Question: I'm using the validation controls (namely 'RequiredFieldValidator' and 'RegularExpressionValidator') and am having a bit of trouble getting them to style correctly.
The problem is that because I have markup like this:
'''
<asp:RequiredFieldValidator ID="EmailRequiredValidator" ControlToValidate="Email" ErrorMessage="Email field is required" runat="server"></asp:RequiredFieldValidator>
<asp:RegularExpressionValidator ID="EmailFormatValidator" ControlToValidate="Email" ValidationExpression="^[_a-z0-9-]+(\.[_a-z0-9-]+)*@[a-z0-9-]+(\.[a-z0-9-]+)*(\.[a-z]{2,4})$" runat="server" ErrorMessage="Invalid email address"></asp:RegularExpressionValidator>
'''
the 'RegularExpressionValidator' gets pushed over to the side because the 'RegularExpressionValidator' is in the way. Perhaps a graphical representation will help:

The "Invalid email address" error label is meant to be right next to the input box, but the other validator pushes it to the side.
How can I make the validators invisible until they fire an error message or make them float on top of one another?
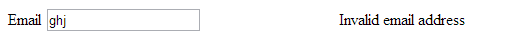
Answer: I believe the key is Display='Dynamic', a propery of Validators.